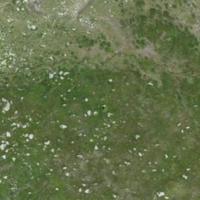
EUNIS habitat code: 26
Species observed at this site:
Arnica montana